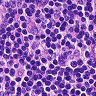
Metastatic tissue present: no